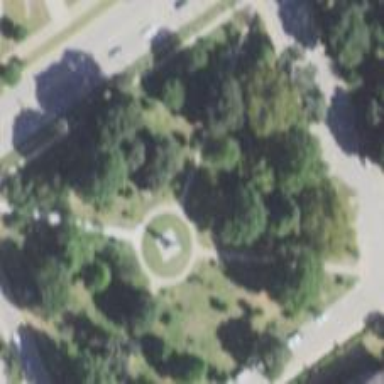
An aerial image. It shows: Historic monument.